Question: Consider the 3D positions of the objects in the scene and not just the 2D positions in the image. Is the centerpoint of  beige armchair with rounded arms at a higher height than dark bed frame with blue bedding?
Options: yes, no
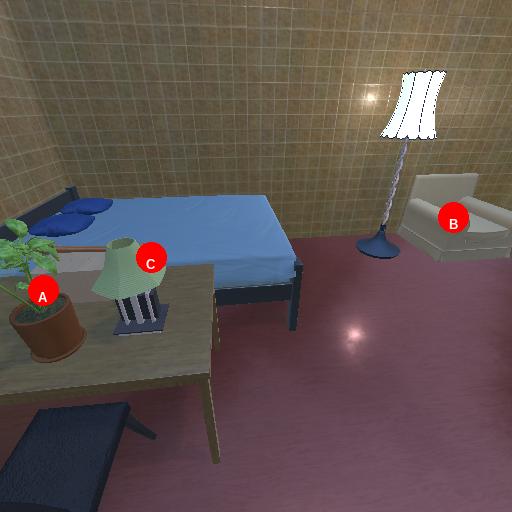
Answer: yes